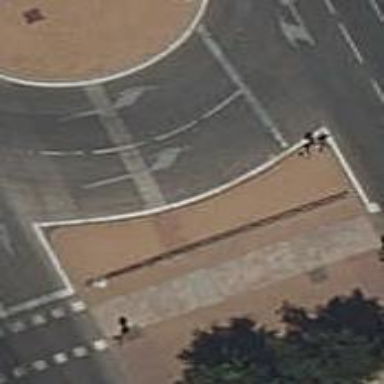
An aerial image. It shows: Secondary road with asphalt surface and dedicated cycle lane.